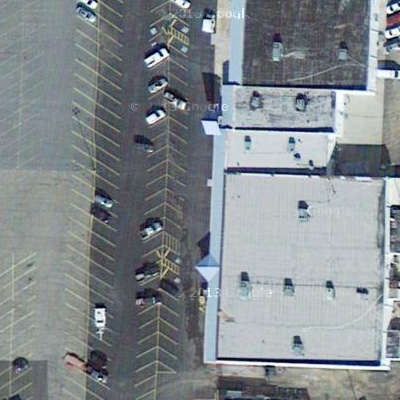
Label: cIndustry